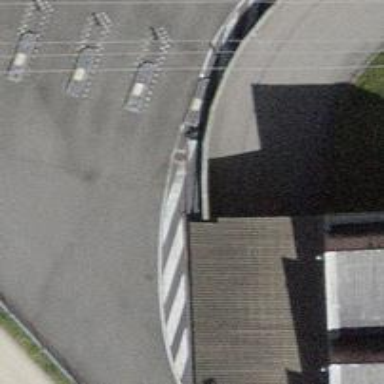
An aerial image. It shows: Parking entrance.